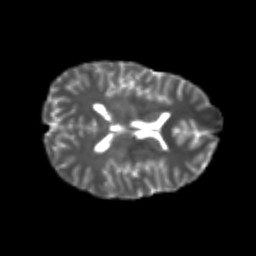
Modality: T2w
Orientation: axial
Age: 26
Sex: male
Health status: healthy
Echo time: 0.074 s